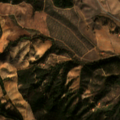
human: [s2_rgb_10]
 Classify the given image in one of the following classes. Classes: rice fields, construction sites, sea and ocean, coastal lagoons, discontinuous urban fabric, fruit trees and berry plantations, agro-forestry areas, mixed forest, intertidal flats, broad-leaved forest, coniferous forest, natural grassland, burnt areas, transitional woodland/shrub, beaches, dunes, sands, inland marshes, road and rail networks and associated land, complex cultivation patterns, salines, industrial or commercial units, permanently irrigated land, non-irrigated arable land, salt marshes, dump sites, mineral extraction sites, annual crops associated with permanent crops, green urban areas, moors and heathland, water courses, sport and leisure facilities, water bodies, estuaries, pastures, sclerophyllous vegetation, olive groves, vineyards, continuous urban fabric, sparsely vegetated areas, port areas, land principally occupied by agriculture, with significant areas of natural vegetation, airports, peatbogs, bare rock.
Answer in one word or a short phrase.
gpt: non-irrigated arable land, broad-leaved forest, transitional woodland/shrub